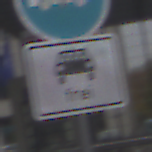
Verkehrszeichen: MehrfachbesetzePersonenkraftwagenFrei
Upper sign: Busssonderstreifen
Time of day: MorningAfternoon
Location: Outdoor (Urban)
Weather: Overcast
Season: NotSpecified
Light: Natural